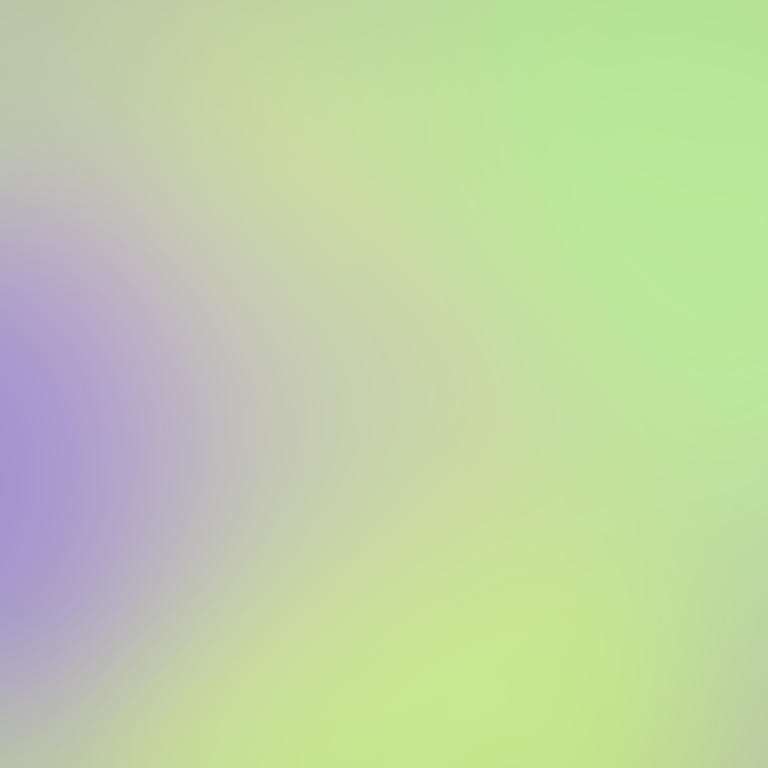
Abstract light effect, smooth gradient from soft green to gentle purple, calm atmosphere, diffuse light, no room, no furniture, no objects.